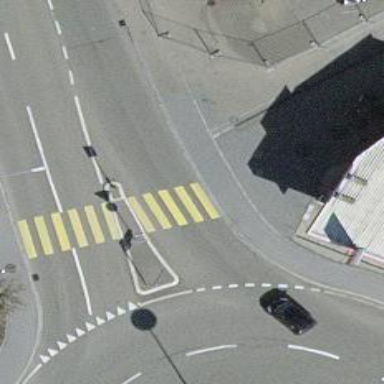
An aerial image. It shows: Uncontrolled zebra crossing on the road.